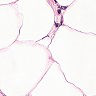
Metastatic tissue present: no